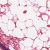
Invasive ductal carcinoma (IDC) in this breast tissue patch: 0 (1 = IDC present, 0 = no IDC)